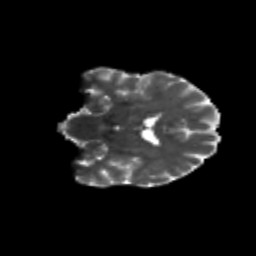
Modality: T2w
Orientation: coronal
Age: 55
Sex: male
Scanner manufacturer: siemens
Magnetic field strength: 3 T
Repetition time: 4.71 s
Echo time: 0.0906 s